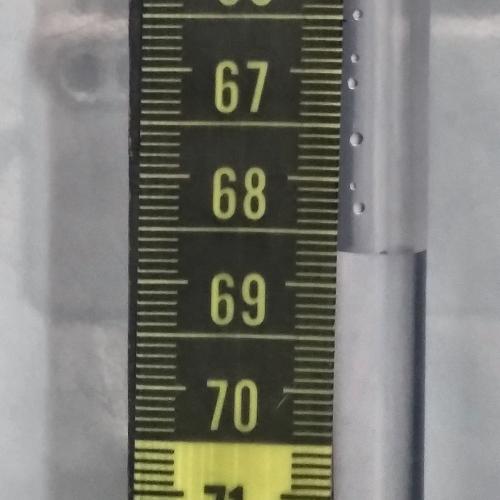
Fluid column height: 68.7 cm